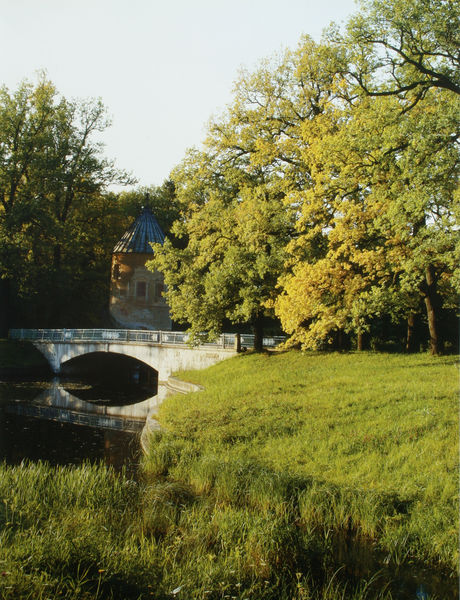
Titel: Pil-Turm
Künstler: Pietro di Gottardo Gonzaga
Standort: St. Petersburg
Institution: Schloss Pawlowsk
Schlagwörter: baum, blau, blätter, dunkel, gemälde, himmel, schatten, wasser, bäume, fluss, gelb, grün, landschaft, ocker, ufer, blume, blumen, fenster, licht, anlage, dach, gebäude, gras, haus, park, rasen, schloss, wiese, architektur, spiegel, bach, nass, natur, schilf, spiegelung, stamm, zweige, brücke, gewässer, kanal, kirche, sonne, pflanze, pflanzen, wald, rund, turm, garten, bogen, warm, herbst, böschung, geländer, blumenwiese, frühling, foto, fotografie, bögen, burg, türmchen, münchen, palast, steinbrücke, zweig, sonnig, villa, isar, rundbögen, laubbäume, pavillon, satteldach, kegeldach, blechdach, schlosss, kleiner turm, landschaftgarten, staffagearchitektur, btücke